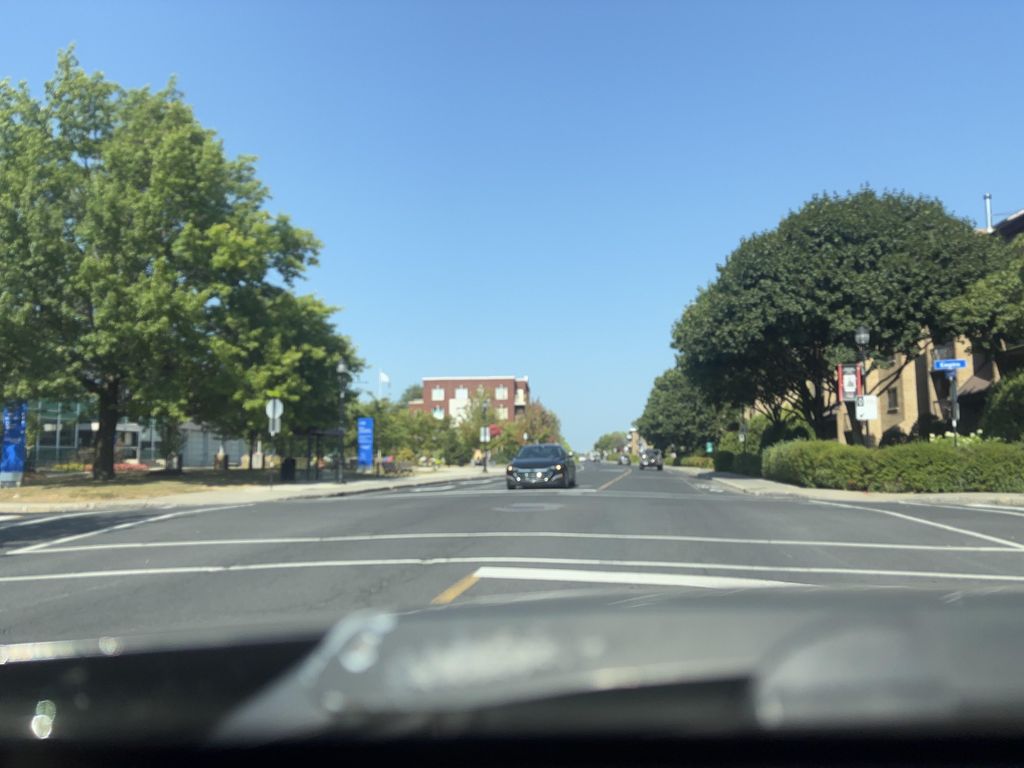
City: montreal